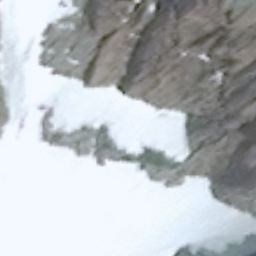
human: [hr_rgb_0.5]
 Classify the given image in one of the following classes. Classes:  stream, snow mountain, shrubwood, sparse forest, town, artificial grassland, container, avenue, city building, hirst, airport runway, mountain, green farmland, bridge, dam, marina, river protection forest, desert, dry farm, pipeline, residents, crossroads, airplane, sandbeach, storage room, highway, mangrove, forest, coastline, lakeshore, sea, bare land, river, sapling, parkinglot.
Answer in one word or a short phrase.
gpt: snow mountain